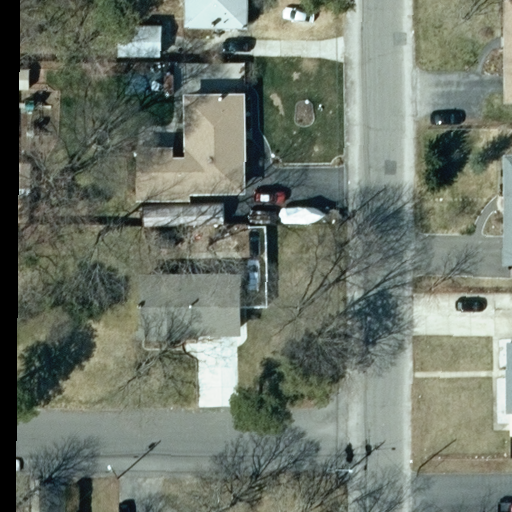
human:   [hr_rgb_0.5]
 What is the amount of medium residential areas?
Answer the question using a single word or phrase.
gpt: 0

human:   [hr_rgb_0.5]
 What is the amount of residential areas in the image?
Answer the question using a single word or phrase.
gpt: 1

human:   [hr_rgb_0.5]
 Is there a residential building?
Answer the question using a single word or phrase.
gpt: yes

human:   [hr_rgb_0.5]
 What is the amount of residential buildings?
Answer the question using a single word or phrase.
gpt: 6

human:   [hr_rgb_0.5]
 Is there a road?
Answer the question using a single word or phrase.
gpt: yes

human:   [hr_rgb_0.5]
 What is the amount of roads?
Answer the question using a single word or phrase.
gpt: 2

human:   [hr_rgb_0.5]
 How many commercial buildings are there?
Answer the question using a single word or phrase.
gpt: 0

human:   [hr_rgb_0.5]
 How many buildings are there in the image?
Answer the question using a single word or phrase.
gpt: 7

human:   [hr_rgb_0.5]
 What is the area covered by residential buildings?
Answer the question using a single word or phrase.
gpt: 797m2

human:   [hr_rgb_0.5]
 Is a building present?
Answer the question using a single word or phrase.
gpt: yes

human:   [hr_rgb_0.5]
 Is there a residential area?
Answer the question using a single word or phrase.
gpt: yes

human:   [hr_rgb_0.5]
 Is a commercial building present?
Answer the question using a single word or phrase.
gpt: no

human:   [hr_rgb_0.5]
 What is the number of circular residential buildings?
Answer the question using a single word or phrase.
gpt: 0

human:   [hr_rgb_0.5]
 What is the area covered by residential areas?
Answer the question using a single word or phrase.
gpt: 4525m2

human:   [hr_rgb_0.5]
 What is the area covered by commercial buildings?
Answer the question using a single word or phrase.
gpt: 0m2

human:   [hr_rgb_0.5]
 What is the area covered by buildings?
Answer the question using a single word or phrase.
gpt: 858m2

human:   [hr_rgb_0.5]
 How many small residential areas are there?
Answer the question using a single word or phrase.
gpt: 0

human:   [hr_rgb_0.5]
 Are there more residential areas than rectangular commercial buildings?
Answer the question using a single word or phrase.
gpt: yes

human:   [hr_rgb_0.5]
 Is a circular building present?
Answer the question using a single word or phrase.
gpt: no

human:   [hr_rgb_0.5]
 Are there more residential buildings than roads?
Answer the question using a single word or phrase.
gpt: yes

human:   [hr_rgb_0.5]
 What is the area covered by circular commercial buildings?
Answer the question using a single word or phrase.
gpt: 0m2

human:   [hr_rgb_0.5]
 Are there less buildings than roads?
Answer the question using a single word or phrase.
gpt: no

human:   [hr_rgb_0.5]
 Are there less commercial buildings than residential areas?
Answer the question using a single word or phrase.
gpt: yes

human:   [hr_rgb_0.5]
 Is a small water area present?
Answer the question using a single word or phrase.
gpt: no

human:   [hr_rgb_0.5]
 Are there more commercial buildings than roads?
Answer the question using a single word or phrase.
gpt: no

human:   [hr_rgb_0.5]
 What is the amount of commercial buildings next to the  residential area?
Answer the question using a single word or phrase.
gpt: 0

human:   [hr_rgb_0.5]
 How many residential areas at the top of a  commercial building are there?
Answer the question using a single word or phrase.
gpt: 0

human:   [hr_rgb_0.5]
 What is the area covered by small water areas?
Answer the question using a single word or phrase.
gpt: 0m2

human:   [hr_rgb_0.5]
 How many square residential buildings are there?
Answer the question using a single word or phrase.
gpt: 0

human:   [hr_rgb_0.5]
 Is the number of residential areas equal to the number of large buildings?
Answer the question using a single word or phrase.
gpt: no

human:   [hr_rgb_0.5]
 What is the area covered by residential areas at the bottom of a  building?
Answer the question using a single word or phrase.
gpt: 4525m2

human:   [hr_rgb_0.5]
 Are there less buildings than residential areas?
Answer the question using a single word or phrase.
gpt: no

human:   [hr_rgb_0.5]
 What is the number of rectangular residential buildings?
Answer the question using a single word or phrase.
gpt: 4

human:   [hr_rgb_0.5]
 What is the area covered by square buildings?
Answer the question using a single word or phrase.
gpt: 0m2

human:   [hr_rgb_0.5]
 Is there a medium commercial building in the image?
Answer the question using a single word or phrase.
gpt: no

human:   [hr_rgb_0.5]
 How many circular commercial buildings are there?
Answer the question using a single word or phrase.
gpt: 0

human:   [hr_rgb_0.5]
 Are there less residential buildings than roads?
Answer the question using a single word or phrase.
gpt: no

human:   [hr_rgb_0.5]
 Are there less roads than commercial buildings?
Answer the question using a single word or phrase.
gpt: no

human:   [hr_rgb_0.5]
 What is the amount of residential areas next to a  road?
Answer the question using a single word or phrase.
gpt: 1

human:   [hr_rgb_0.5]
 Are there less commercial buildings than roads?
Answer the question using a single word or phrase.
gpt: yes

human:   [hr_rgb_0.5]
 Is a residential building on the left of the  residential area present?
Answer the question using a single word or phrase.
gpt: yes

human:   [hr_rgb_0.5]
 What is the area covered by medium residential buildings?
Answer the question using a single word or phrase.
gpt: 628m2

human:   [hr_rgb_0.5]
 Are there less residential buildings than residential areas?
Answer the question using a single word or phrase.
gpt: no

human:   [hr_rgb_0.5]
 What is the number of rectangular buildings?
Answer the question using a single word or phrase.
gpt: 5

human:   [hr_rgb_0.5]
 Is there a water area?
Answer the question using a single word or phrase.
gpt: no

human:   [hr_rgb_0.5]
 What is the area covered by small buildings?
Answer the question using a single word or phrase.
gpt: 229m2

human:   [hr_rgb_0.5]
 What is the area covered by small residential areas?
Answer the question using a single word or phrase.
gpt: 0m2

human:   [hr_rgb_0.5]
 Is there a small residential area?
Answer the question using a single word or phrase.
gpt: no

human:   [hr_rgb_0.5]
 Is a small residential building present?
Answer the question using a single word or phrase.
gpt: yes

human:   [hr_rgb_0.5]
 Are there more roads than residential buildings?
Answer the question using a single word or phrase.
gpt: no

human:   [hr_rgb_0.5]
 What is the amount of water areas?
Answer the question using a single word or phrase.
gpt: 0

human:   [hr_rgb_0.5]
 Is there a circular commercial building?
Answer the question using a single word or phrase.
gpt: no

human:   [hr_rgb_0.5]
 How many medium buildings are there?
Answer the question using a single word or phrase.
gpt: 2

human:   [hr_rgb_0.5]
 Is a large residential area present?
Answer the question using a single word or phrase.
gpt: yes

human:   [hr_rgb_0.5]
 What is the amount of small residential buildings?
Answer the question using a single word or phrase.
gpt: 4

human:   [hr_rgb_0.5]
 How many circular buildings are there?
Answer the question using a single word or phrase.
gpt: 0

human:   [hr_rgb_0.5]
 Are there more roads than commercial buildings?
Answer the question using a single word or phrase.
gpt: yes

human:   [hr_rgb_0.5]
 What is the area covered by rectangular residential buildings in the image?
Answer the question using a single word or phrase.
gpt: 394m2

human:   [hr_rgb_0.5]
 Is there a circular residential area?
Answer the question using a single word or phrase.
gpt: no

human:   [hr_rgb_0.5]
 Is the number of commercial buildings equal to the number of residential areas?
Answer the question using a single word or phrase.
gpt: no

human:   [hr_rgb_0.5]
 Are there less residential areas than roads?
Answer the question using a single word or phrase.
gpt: yes

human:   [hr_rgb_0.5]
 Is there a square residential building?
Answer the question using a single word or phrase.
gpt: no

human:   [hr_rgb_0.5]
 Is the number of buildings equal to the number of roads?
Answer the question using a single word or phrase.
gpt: no

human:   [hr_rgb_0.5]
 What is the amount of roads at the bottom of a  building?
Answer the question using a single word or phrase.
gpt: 1